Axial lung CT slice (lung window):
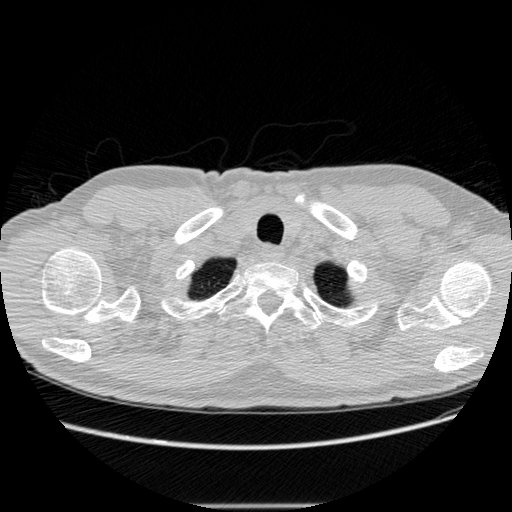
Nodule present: no